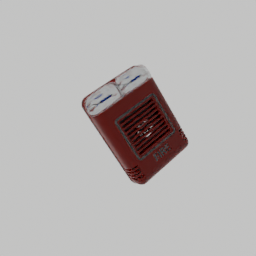
Label: electronics